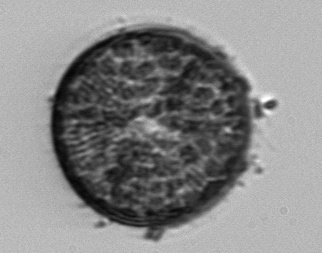
Label: Coscinodiscus